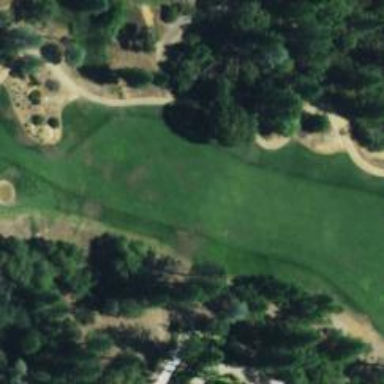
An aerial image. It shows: Golf fairway surrounded by grass.